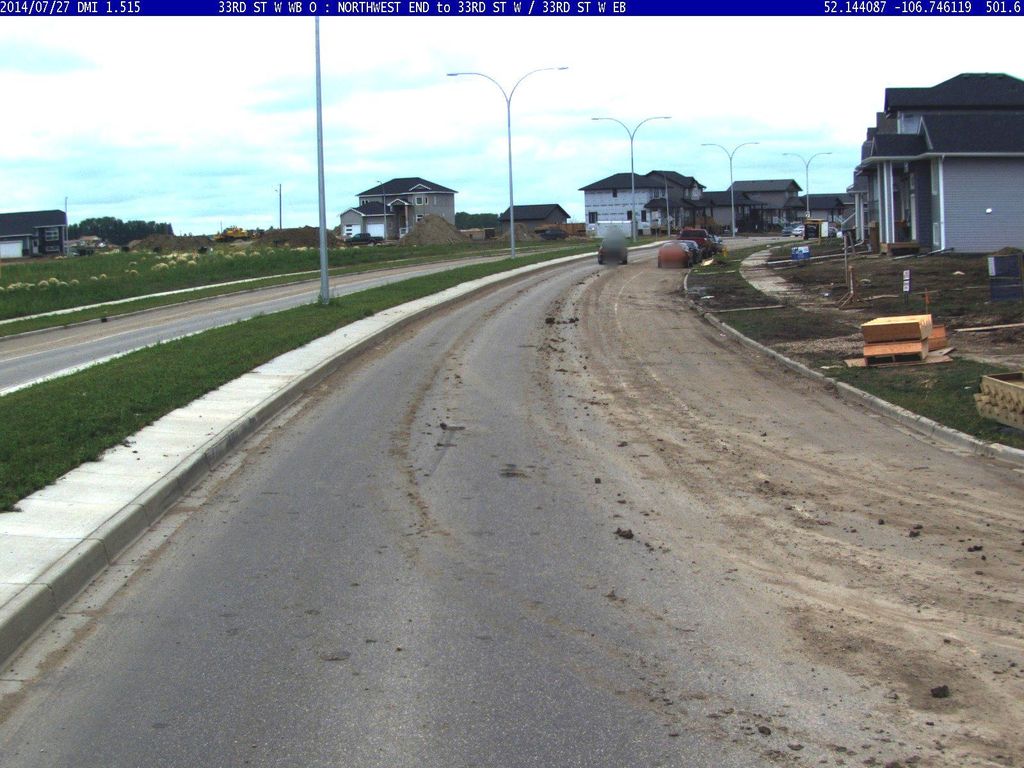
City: saskatoon